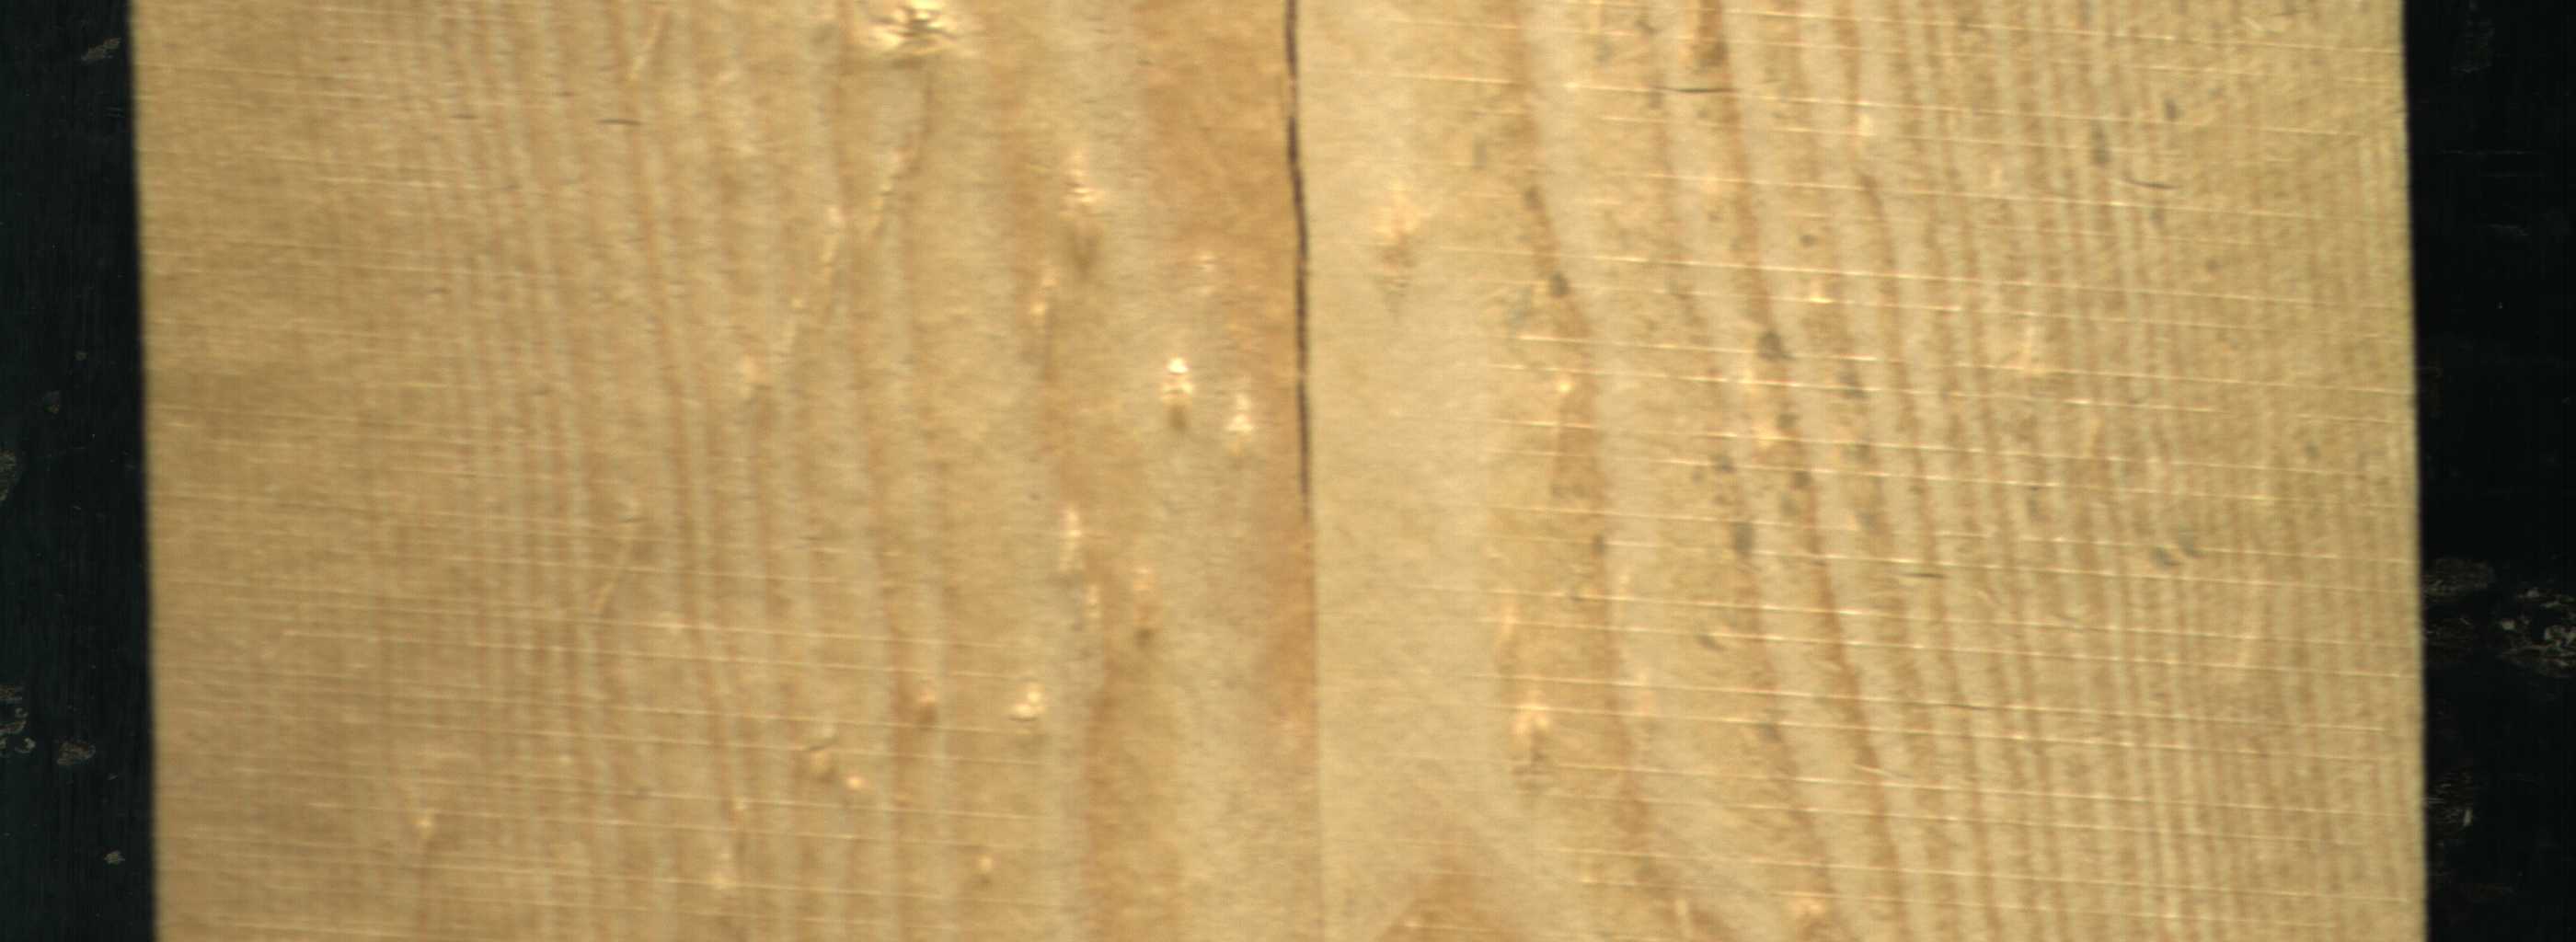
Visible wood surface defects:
Crack